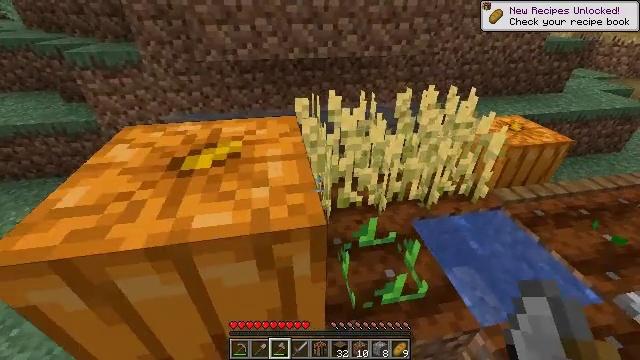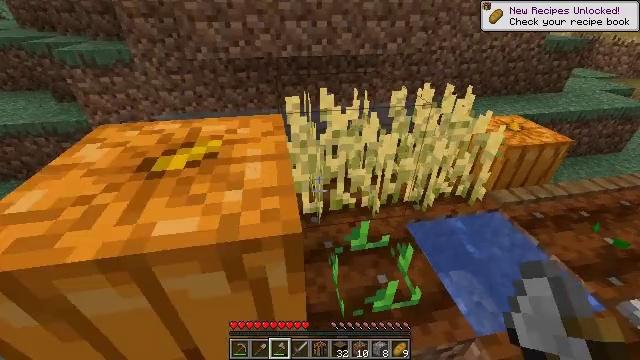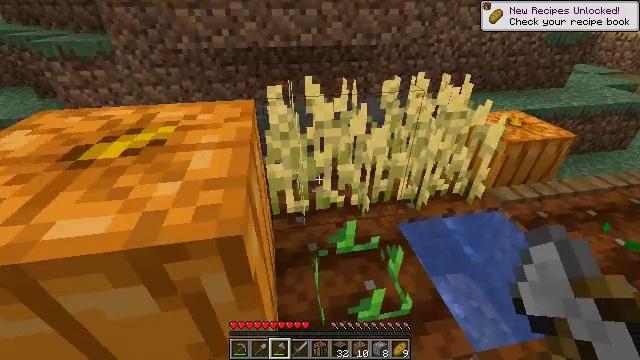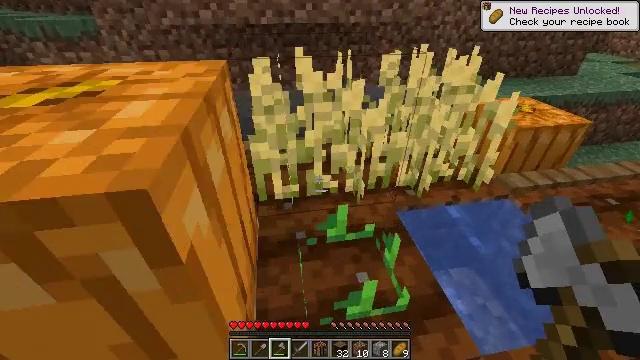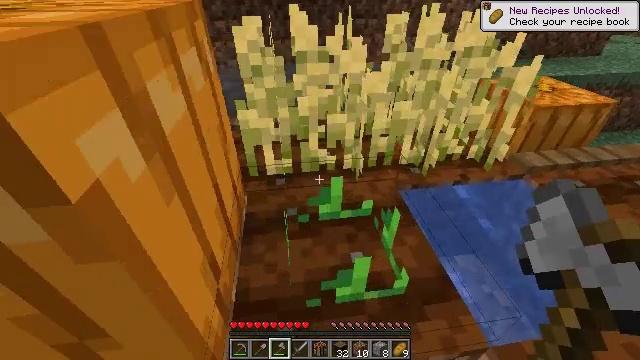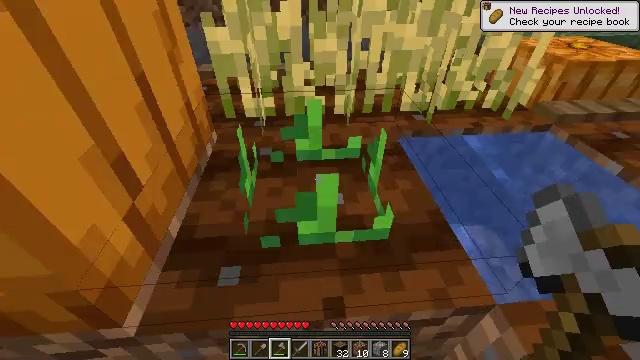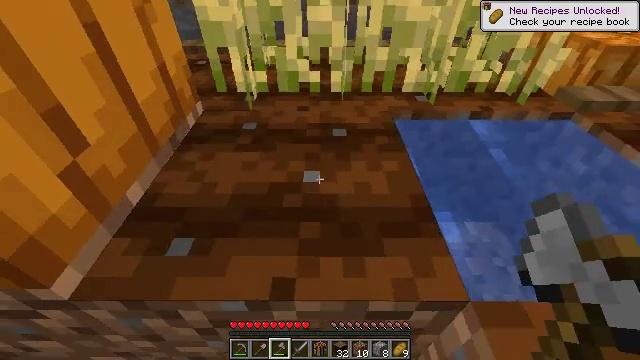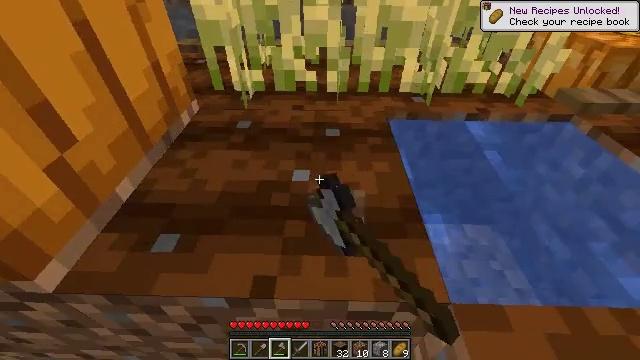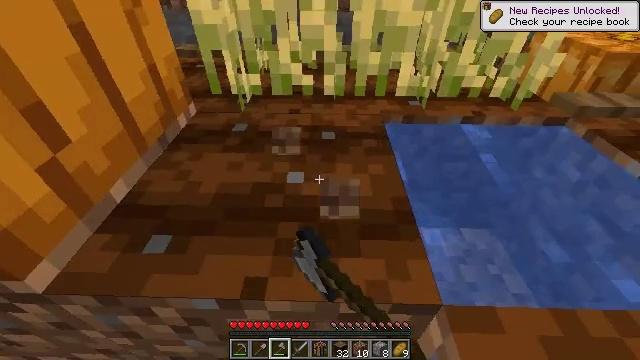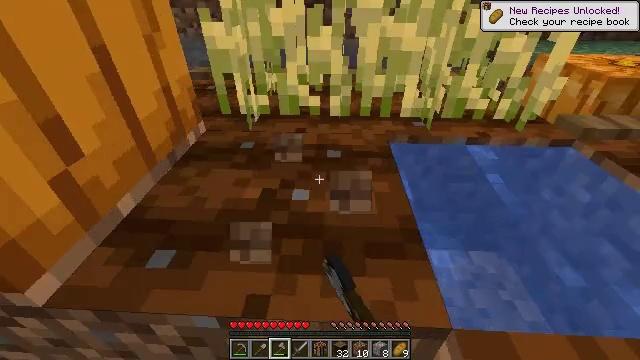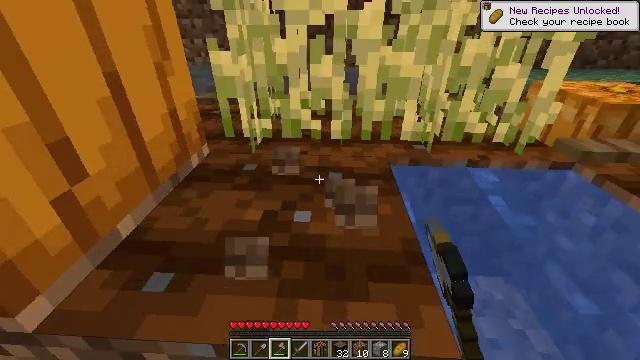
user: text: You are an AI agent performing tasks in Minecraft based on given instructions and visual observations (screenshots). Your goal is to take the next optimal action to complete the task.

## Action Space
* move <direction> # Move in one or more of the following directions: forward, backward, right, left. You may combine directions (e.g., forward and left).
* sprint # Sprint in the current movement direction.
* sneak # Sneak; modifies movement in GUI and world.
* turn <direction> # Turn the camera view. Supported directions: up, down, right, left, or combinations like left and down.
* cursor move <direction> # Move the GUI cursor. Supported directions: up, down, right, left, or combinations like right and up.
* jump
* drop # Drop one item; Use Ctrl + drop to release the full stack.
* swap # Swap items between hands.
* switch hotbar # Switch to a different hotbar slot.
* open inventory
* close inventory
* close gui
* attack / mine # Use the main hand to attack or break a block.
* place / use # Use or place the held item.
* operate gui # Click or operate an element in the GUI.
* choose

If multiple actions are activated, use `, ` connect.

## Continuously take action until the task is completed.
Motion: motion action
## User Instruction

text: Harvest potatoes.
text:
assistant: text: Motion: move forward and move right
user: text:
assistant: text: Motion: move forward and move right
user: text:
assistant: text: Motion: move forward and move right
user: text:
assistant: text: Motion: move forward and move right, turn left and down
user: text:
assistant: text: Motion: move forward and move right, turn left and down
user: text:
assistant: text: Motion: turn left and down, attack / mine
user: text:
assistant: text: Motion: turn left, attack / mine
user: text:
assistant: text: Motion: turn up, attack / mine
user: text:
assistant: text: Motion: turn left and up, attack / mine
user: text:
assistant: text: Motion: turn up, attack / mine
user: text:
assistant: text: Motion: attack / mine